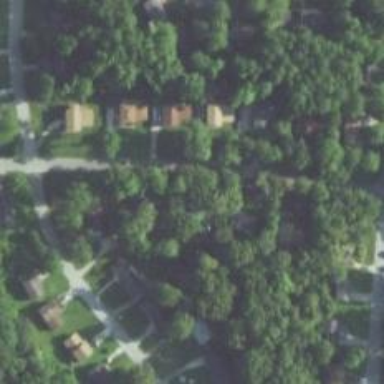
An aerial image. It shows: Neighborhood.